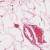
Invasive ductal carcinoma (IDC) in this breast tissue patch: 0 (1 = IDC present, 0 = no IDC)